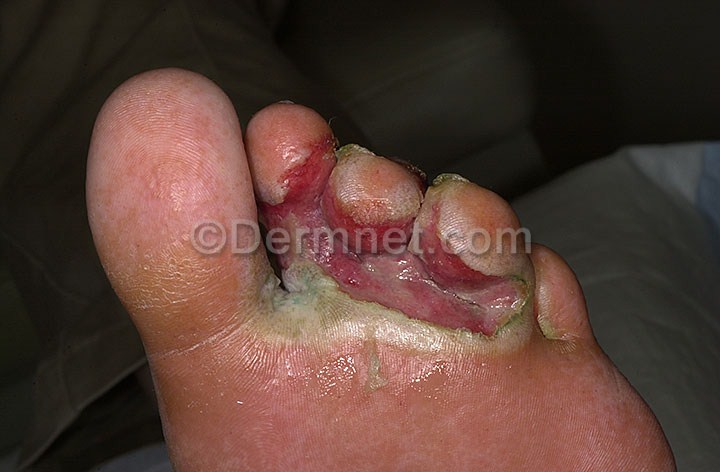
Disease: Cellulitis Impetigo and other Bacterial Infections